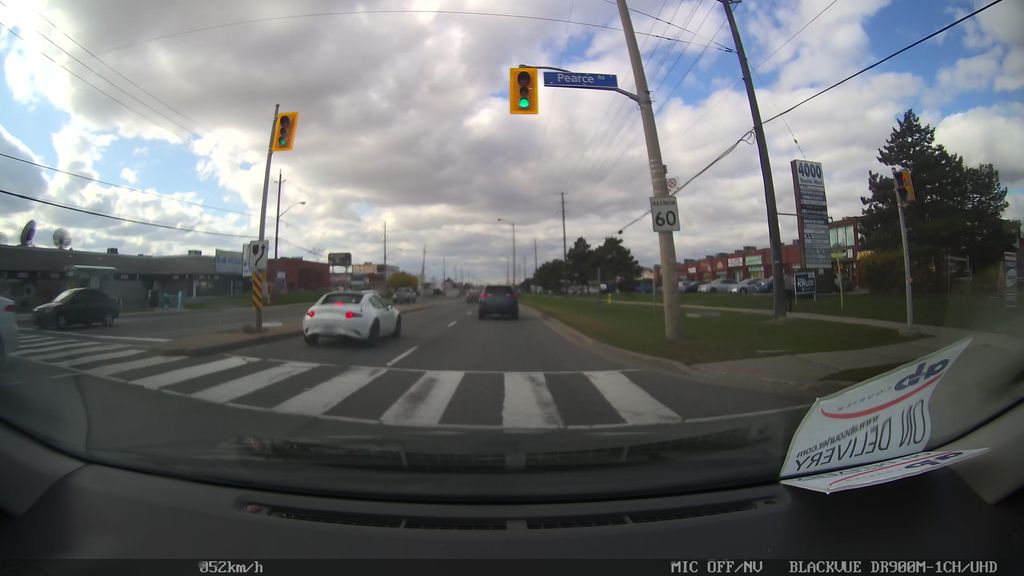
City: toronto